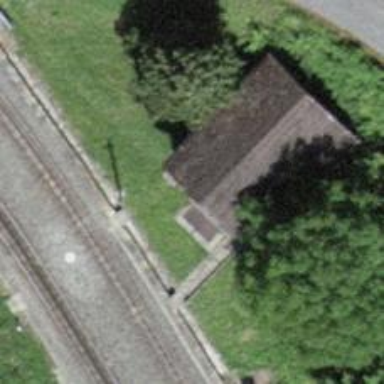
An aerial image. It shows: Railway service station.